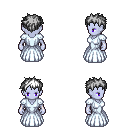
a pixel art fantasy rpg character, female body template, dark elf, purple skin, underdress, red pants, white bedhead hairstyle, black slippers, four views (front, back, left, right), 2x2 character sprite sheet, small pixel art, hard edges, no anti-aliasing